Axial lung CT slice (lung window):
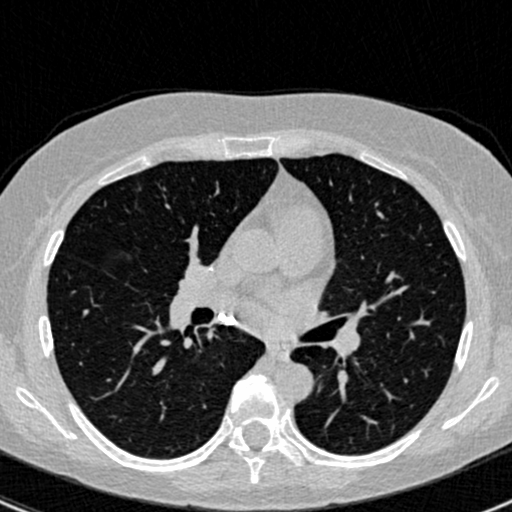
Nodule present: no